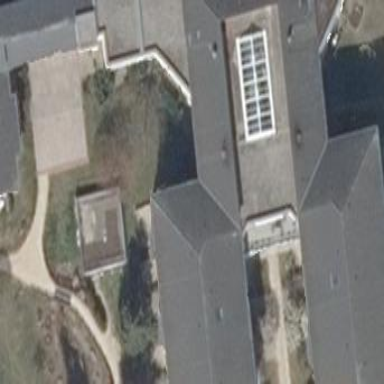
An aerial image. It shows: Building.